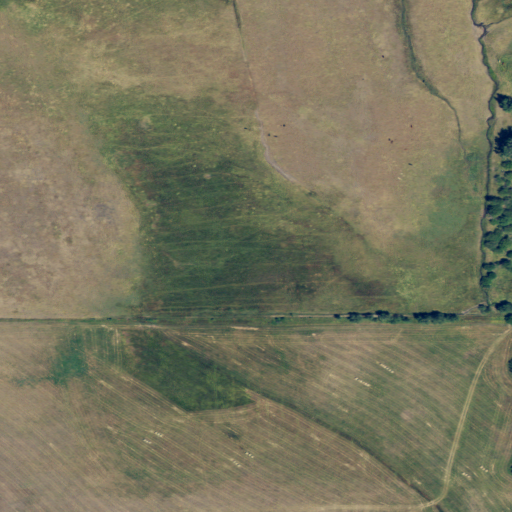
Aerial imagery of plain(s) in Oregon named The Park containing pasture, shrub, open development, and woody wetlands